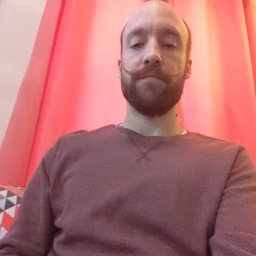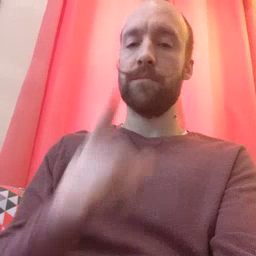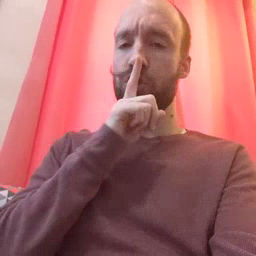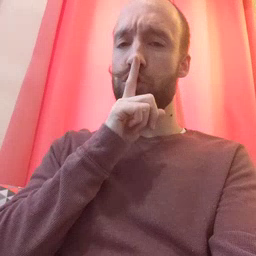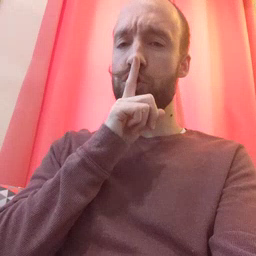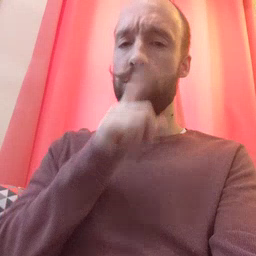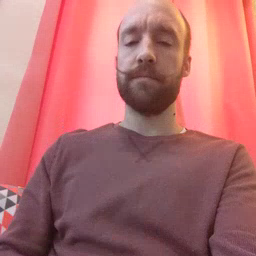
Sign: shhh